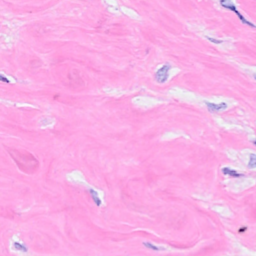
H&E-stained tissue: Breast